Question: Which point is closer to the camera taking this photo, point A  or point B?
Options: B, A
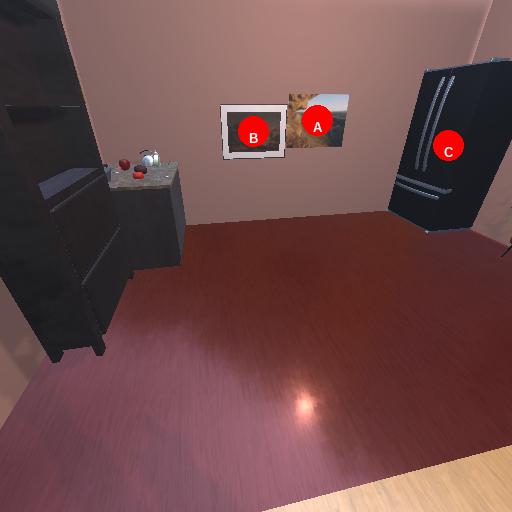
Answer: B